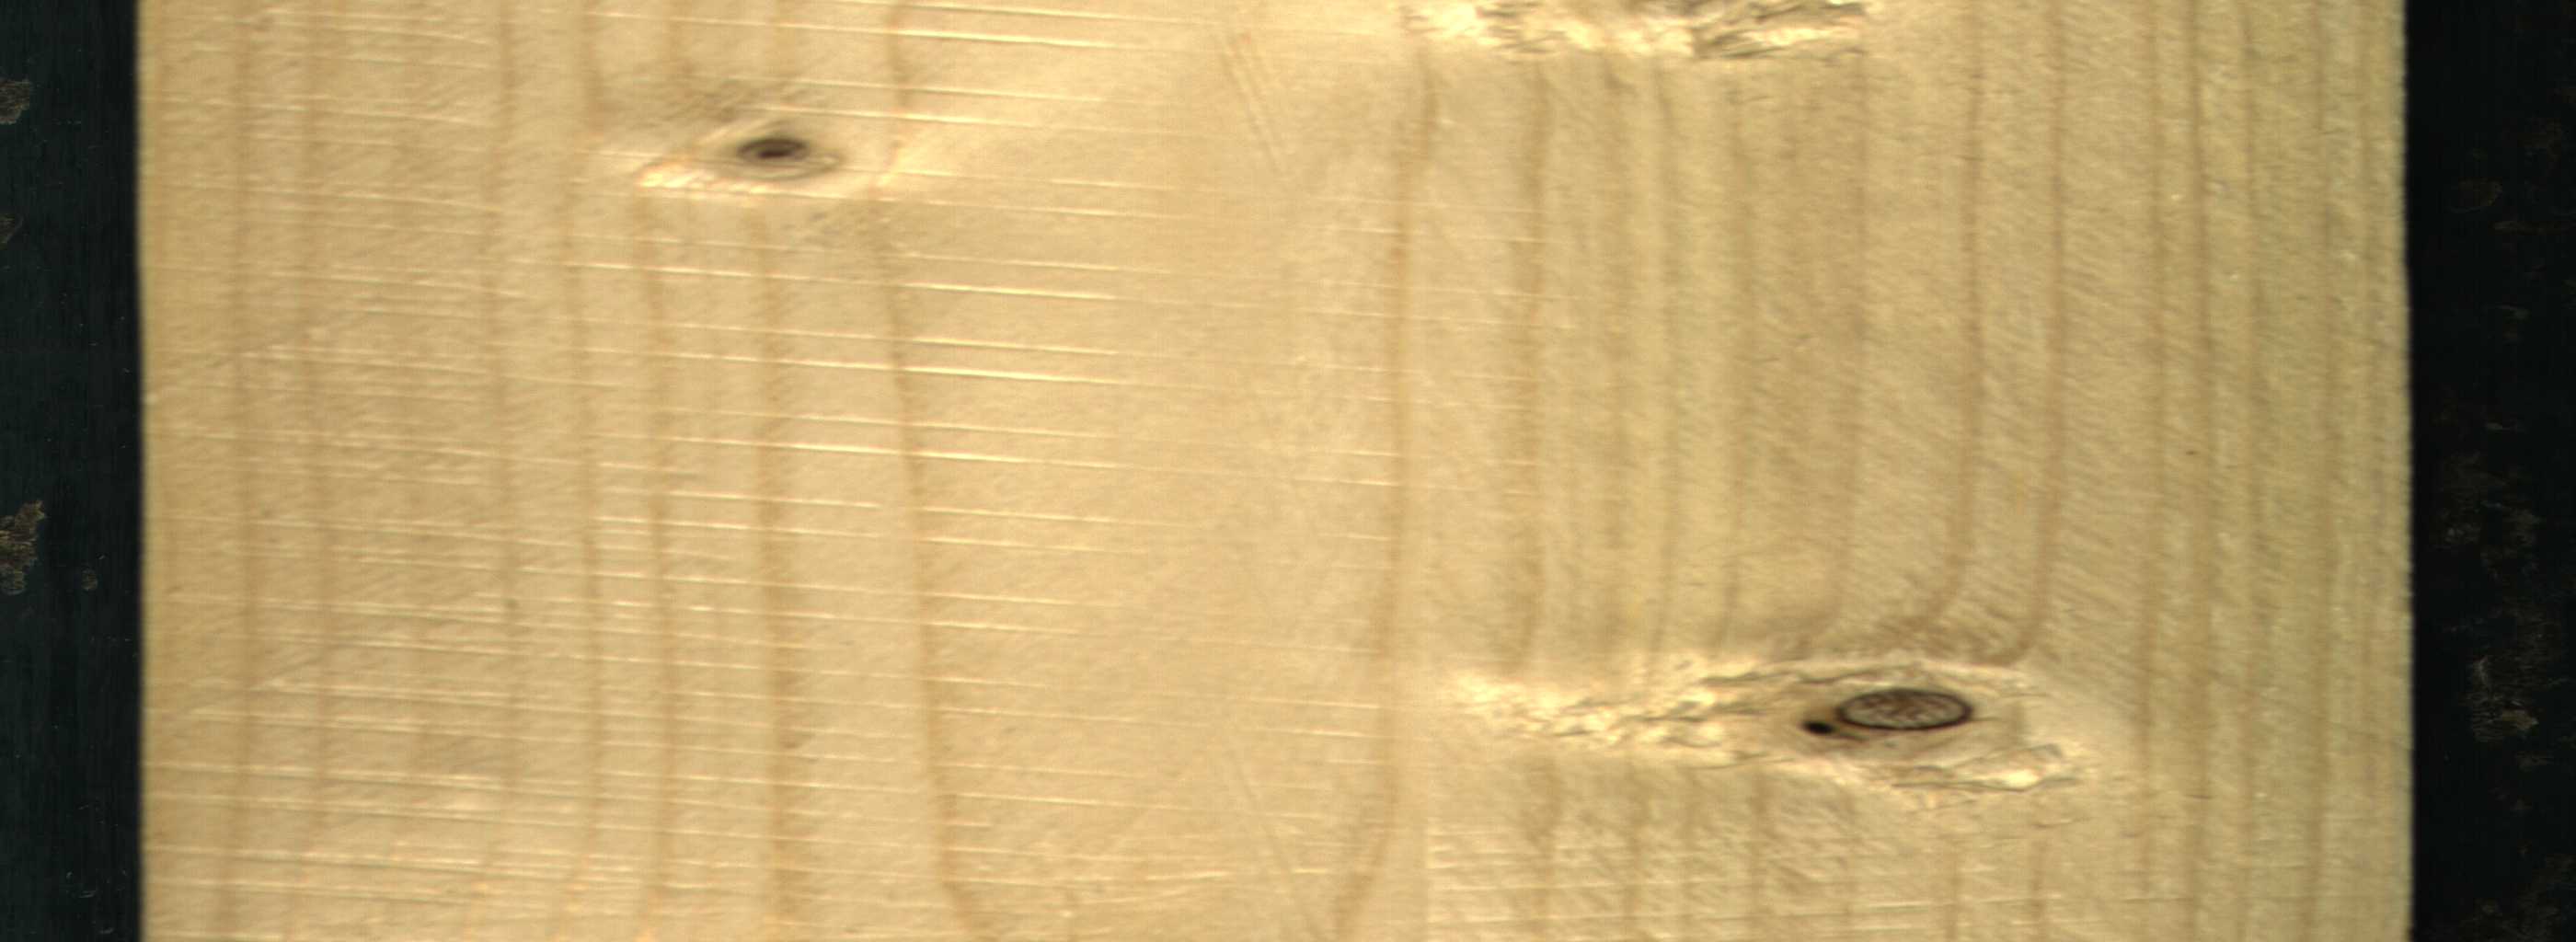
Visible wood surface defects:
Dead_Knot
Live_Knot
Live_Knot